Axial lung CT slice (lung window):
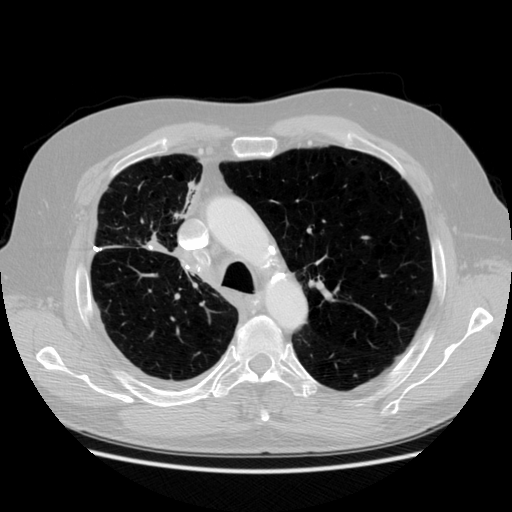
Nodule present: no